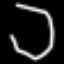
Label: octagon